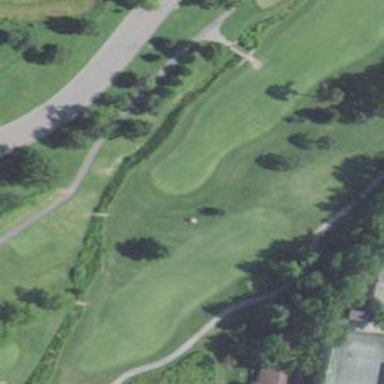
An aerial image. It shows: Golf hole.